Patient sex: M
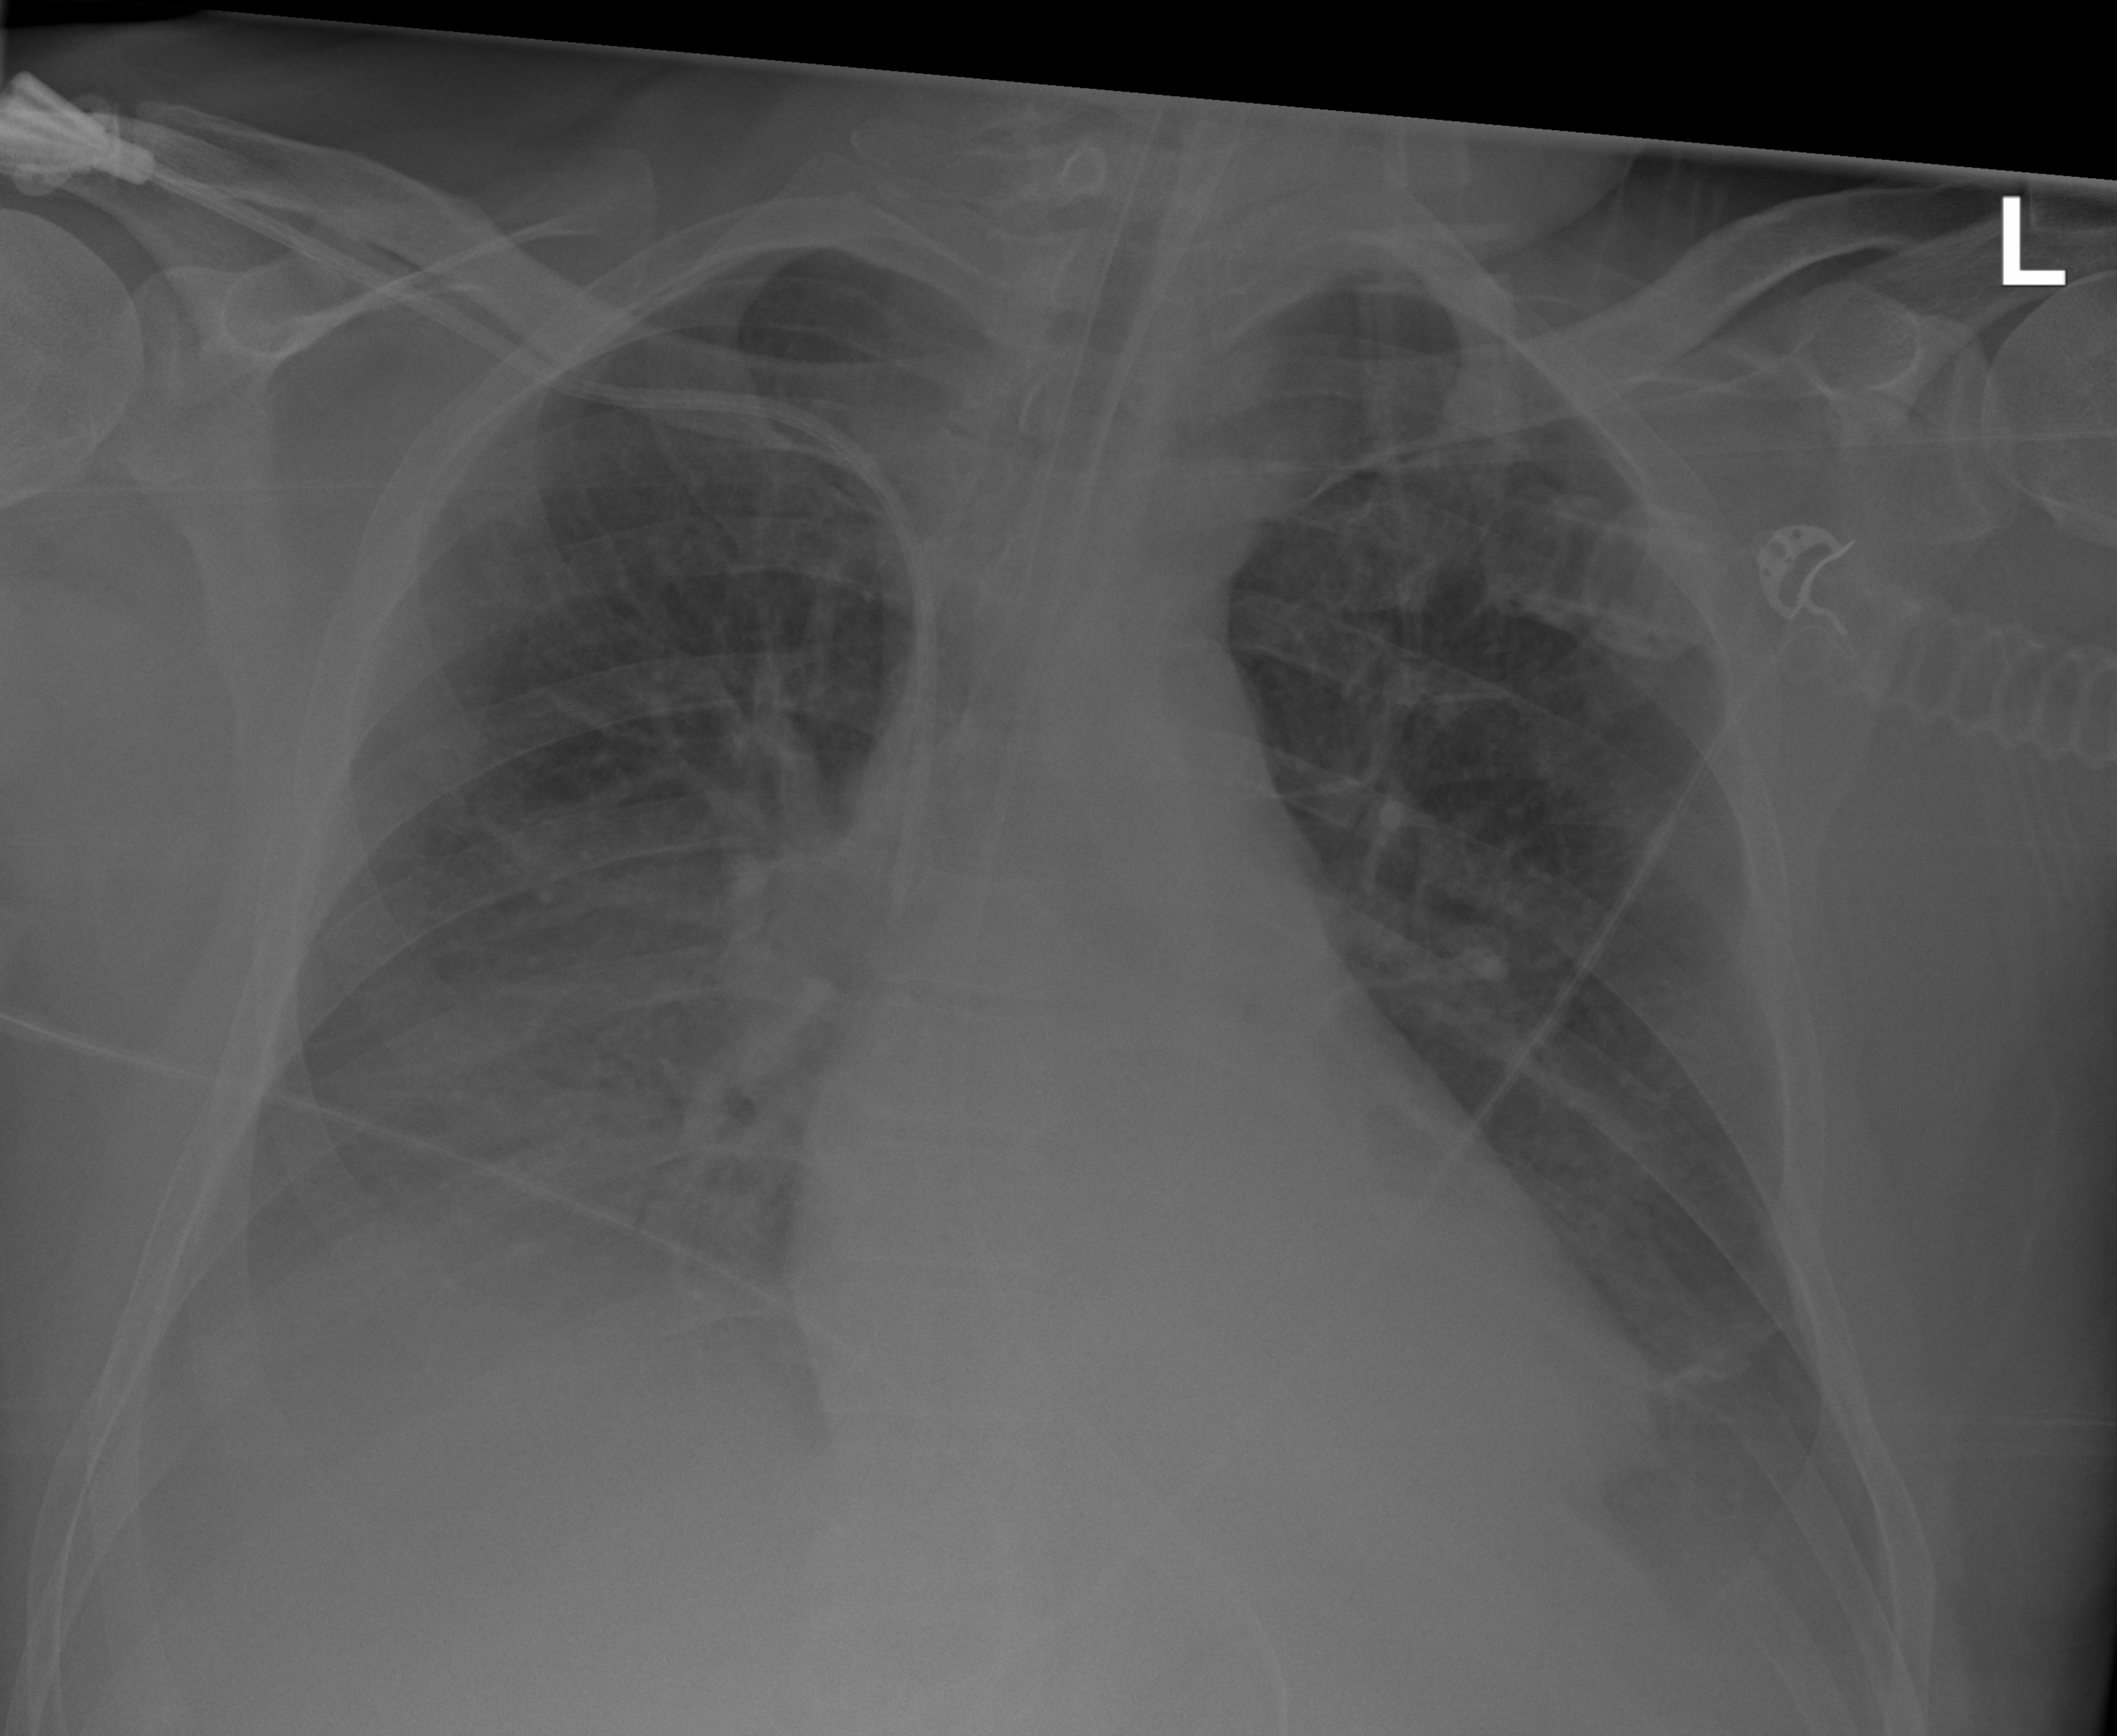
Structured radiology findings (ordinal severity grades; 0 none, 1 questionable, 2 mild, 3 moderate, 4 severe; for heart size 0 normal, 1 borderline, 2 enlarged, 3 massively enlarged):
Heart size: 1
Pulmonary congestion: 2
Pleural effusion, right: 3
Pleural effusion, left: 2
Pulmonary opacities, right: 2
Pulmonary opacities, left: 1
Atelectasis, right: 2
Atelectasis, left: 2